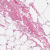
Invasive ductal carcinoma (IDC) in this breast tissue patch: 0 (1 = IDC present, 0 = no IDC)